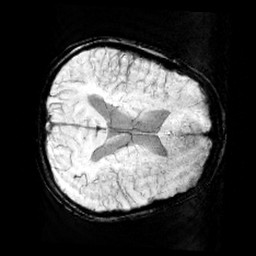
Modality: minIP
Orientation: axial
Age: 9
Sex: male
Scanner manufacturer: siemens
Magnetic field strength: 3 T
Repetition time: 0.027 s
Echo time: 0.02 s